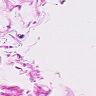
Metastatic tissue present: no